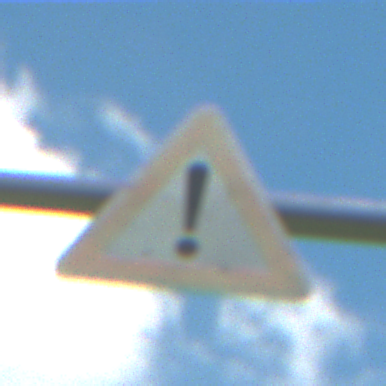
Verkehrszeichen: Gefahrenstelle
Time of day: Midday
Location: Outdoor (Nature)
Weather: PartlyCloudy
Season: NotSpecified
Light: Natural